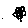
Label: flower